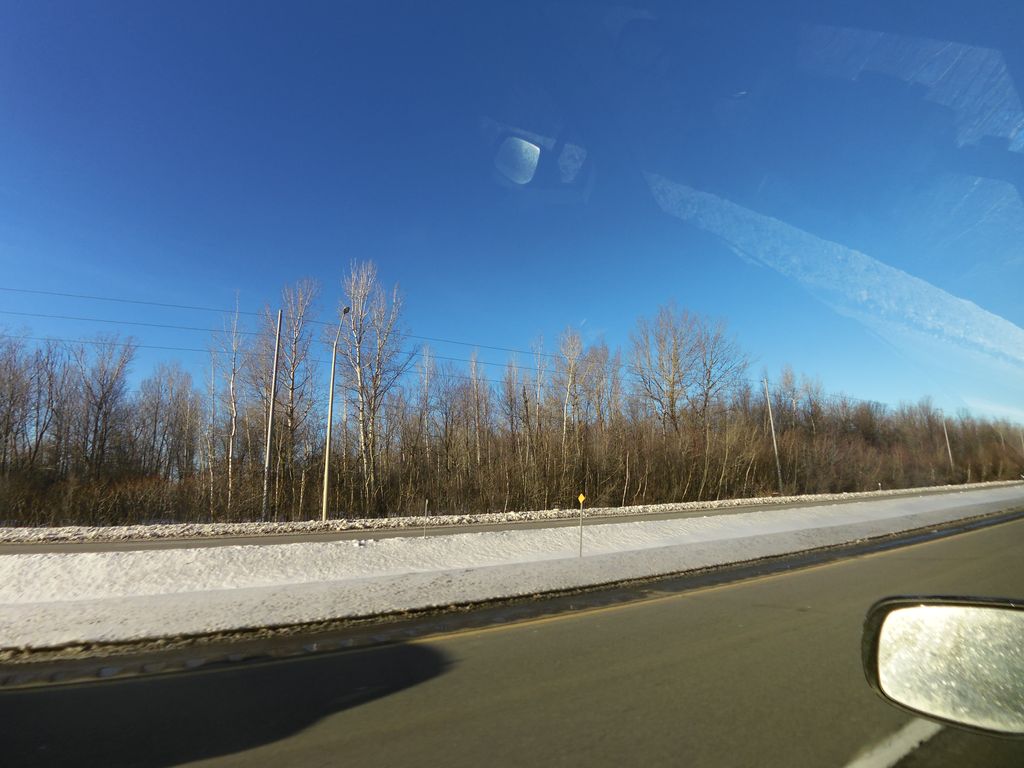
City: ottawa-gatineau